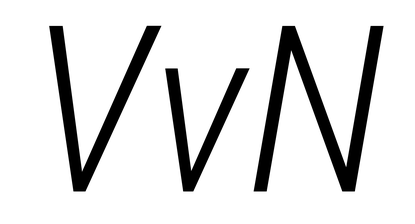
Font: Roboto-Italic_Condensed_Light_Italic